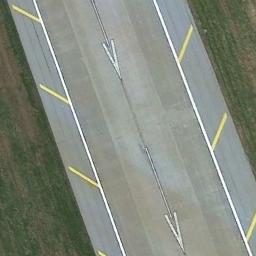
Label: runway